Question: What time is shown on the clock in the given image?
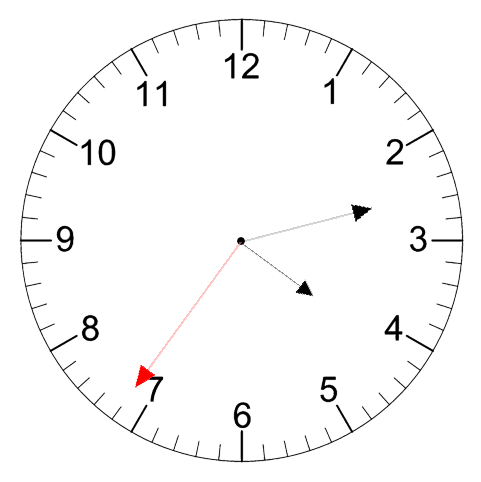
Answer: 04:12:36